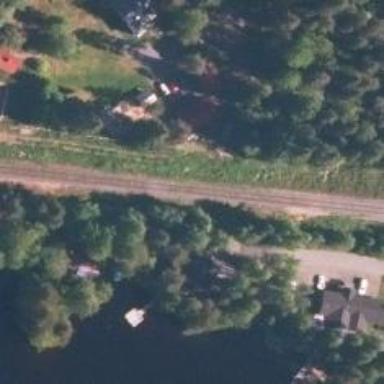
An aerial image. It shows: Railway track of class B1.